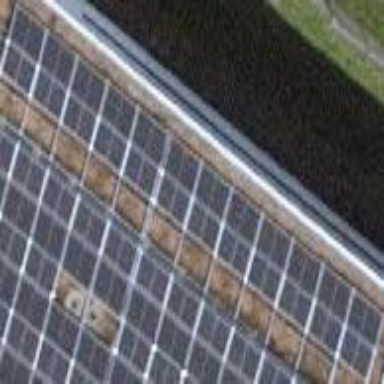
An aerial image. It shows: Solar power generator.